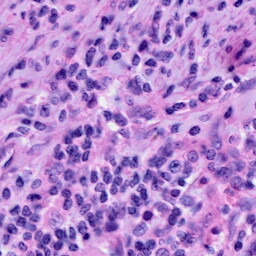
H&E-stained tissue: Cervix